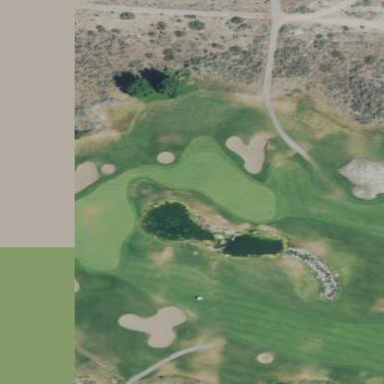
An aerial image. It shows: Picturesque green golfing area with grass land use.